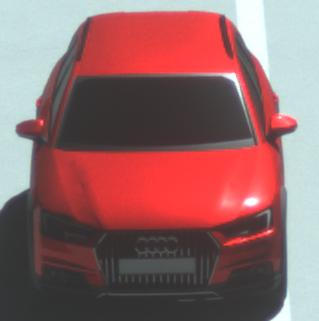
Make: Audi
Model: A4 Allroad 45 TFSI
Detailed model: A4 (B9) allroad
Model produced from: 2019/02
Model produced until: 2019/05
Doors: 5
Color: red
Road condition: dry road
Daytime: midday
Contrast: high contrast